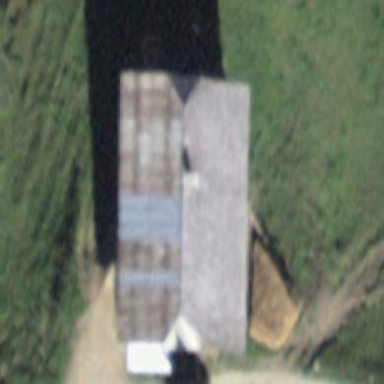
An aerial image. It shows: Cabin.